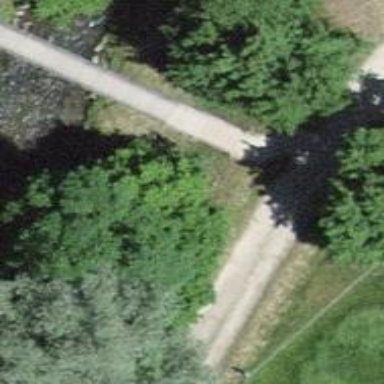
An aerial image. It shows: Compacted path road.